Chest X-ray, PA view. Patient: 65 years old, sex M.
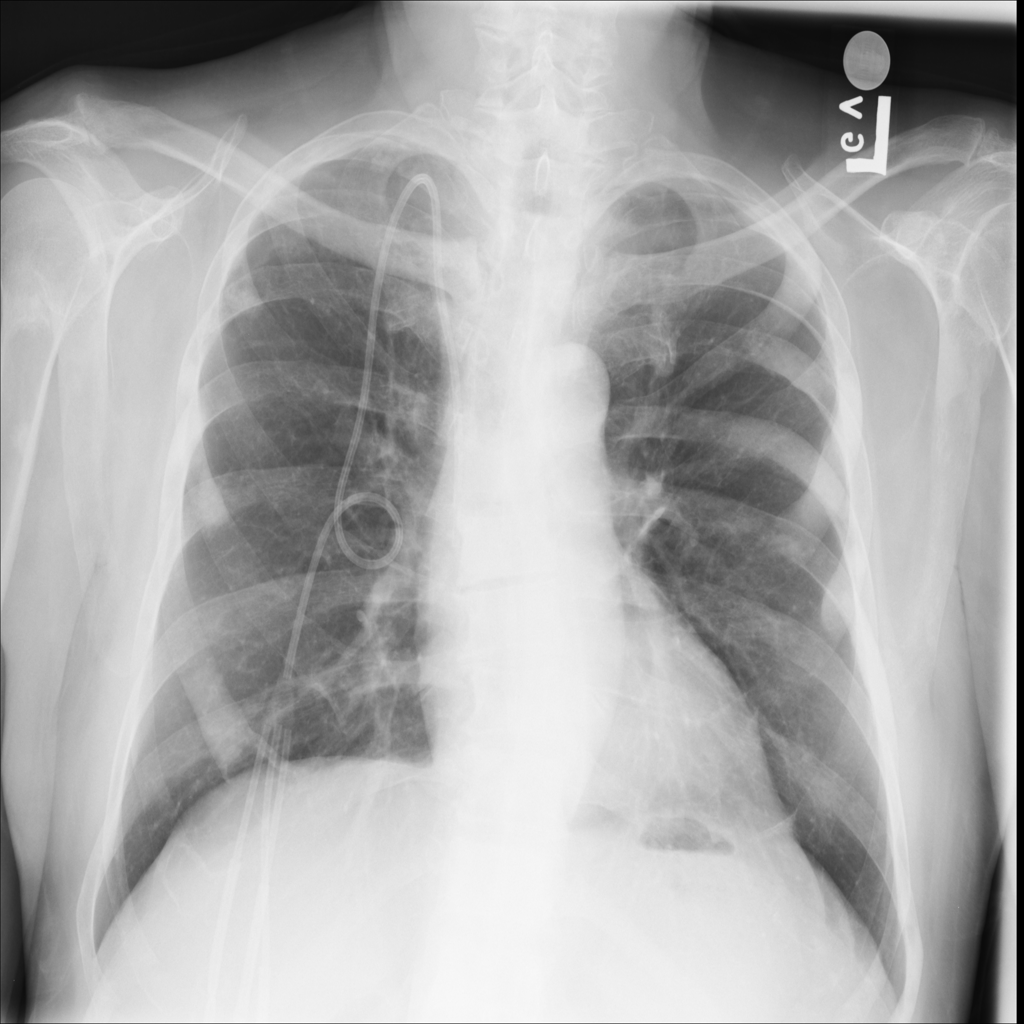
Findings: No Finding